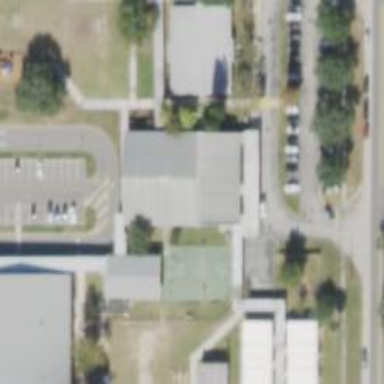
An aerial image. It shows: School.